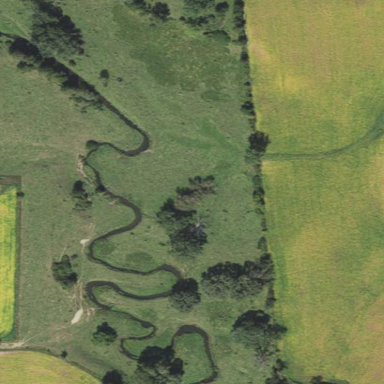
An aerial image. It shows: River flowing through natural landscape.